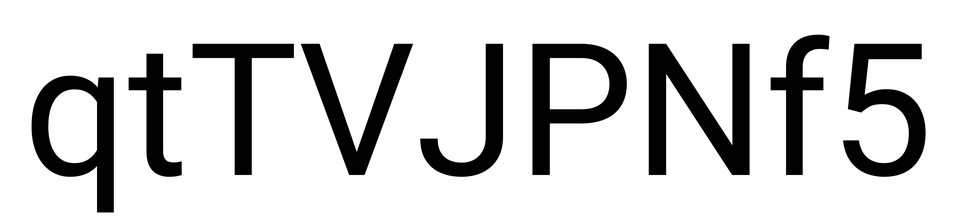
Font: Roboto_Regular